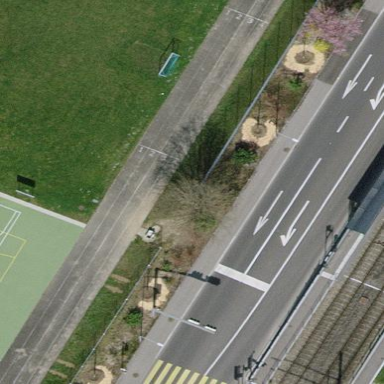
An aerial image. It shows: Track on asphalt surface for leisure land.